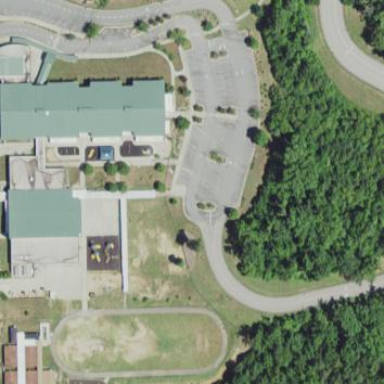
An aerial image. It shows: School.